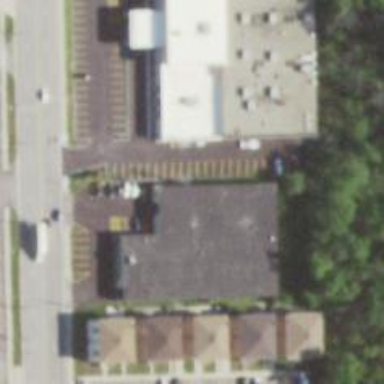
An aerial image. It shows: Commercial building.